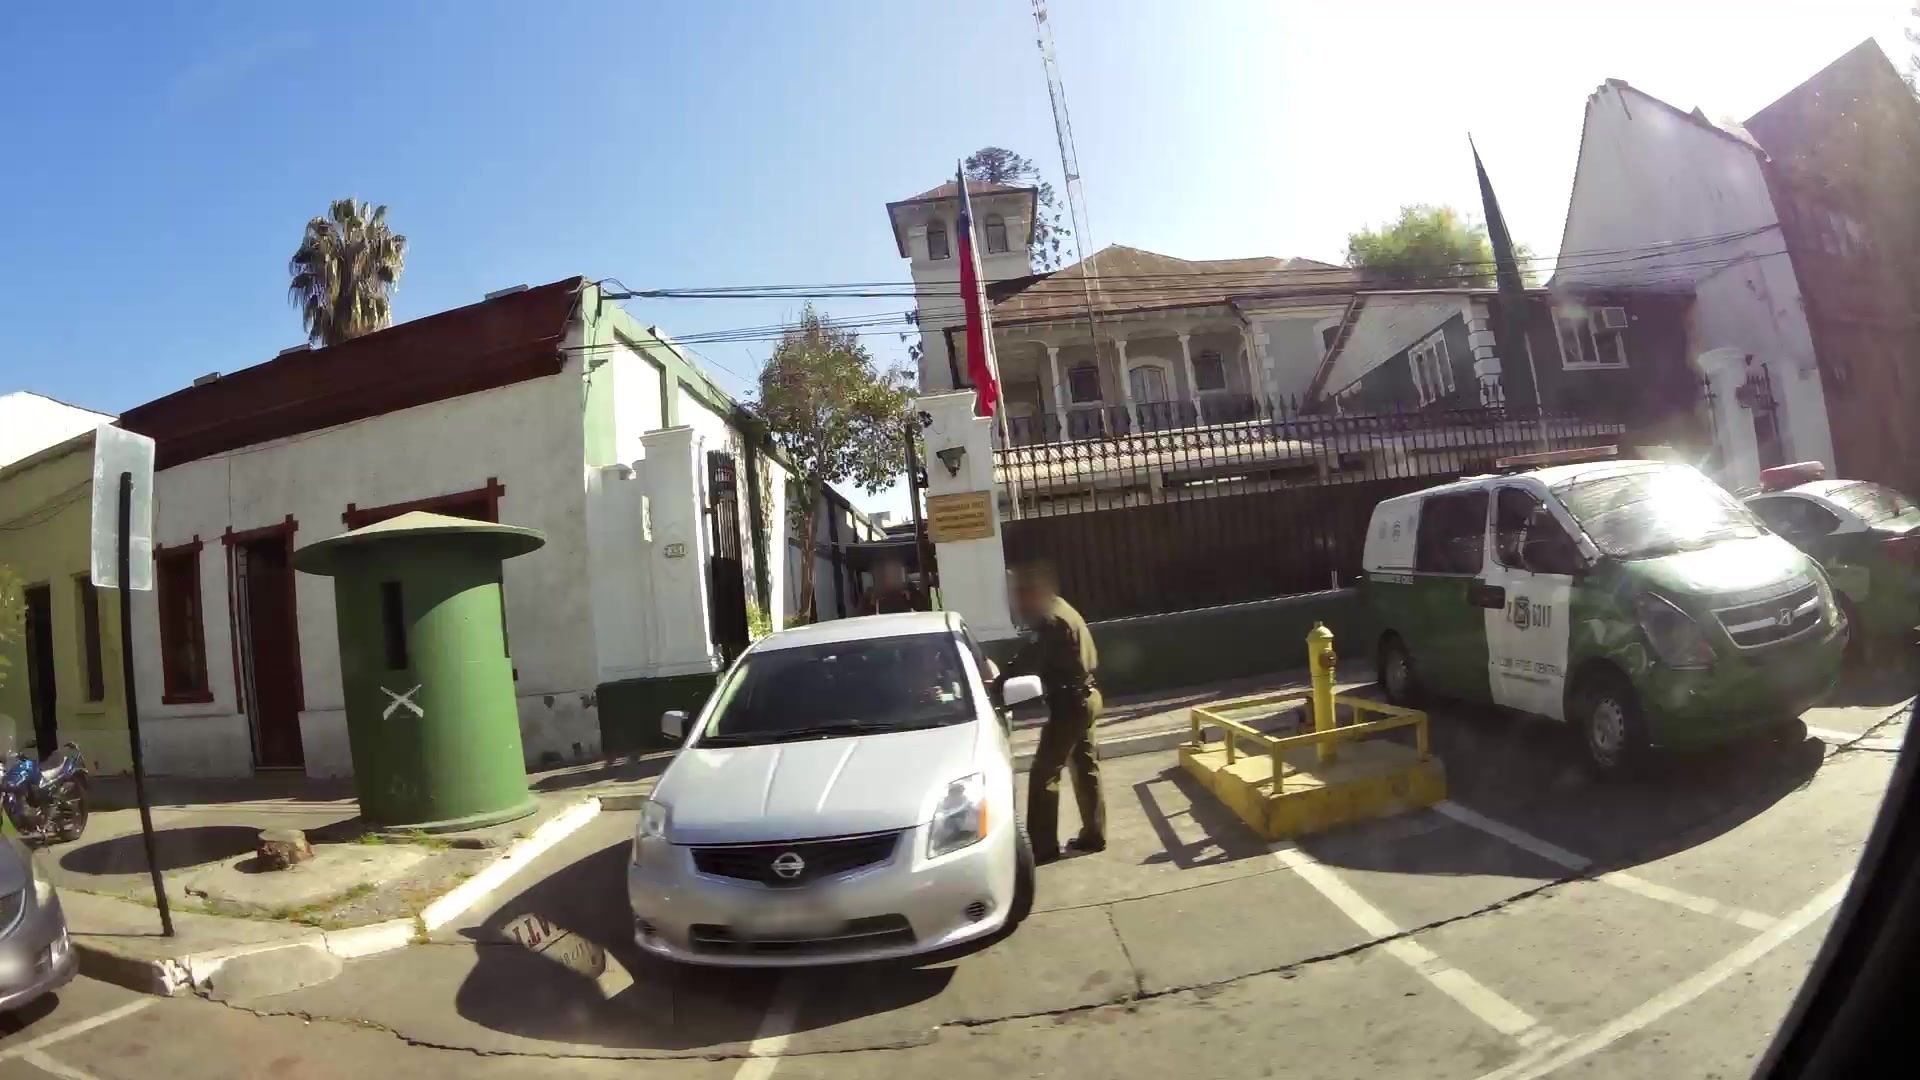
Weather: clear
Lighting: day
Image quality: good
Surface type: driving surface
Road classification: secondary
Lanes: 2
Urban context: urban centre
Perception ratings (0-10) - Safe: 6.59, Lively: 4.18, Beautiful: 4.81, Boring: 2.88, Depressing: 6.71, Wealthy: 4.89